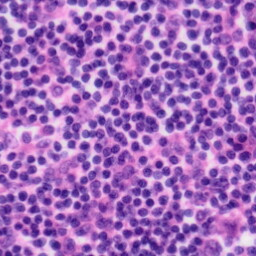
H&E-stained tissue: Tonsil